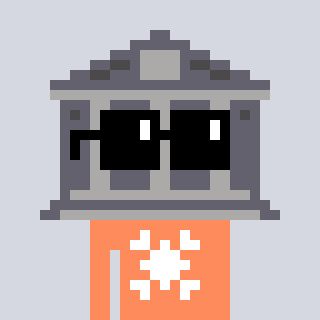
a pixel art character with square black sunglasses, a bank-shaped head and a peachy-colored body on a cool background